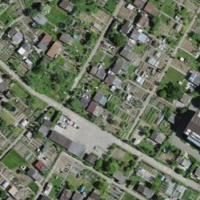
EUNIS habitat code: 53
Species observed at this site:
Phoenicurus phoenicurus